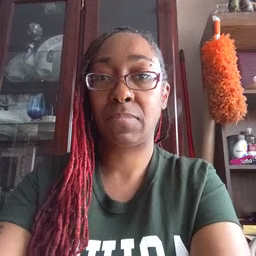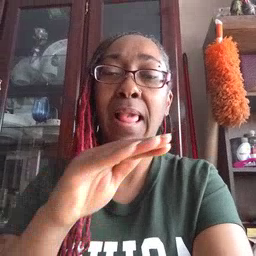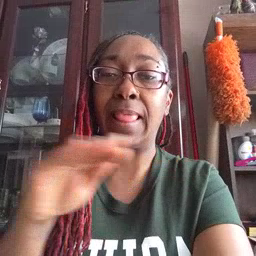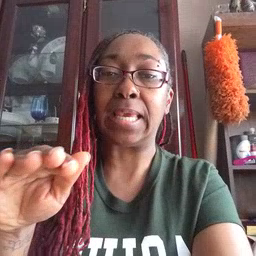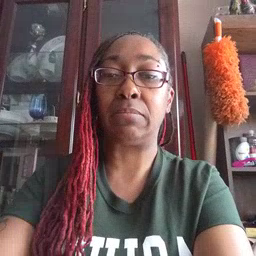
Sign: clean